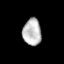
Tissue: prostate
Cell type: B cells
Senescence score: 0.2979
Nuclear area (px): 488
Mean DAPI intensity: 185.66